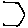
Label: hexagon